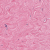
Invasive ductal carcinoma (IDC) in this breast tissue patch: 0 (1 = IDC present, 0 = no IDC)